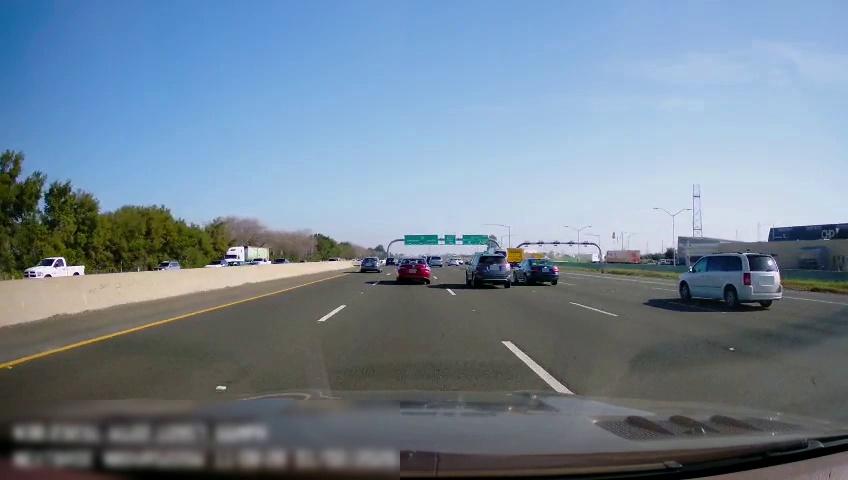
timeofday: Day
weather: Sunny
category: Drivable Space
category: Vehicles | Truck
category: Vehicles | Van
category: Vehicles | Car
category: Vehicles | SUV
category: Vehicles | Van
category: Vehicles | Car
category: Vehicles | Car
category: Vehicles | Van
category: Vehicles | Car
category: Vehicles | Truck
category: Vehicles | Truck
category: Vehicles | Truck
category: Vehicles | Truck
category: Vehicles | Truck
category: Vehicles | Car
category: Vehicles | Car
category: Vehicles | Car
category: Vehicles | SUV
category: Lanes | Alternate Lane
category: Lanes | Current Lane
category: Lanes | Current Lane
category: Lanes | Alternate Lane
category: Lanes | Alternate Lane
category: Lanes | Alternate Lane
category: Lanes | Alternate Lane
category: Traffic | Signs
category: Traffic | Signs
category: Traffic | Signs